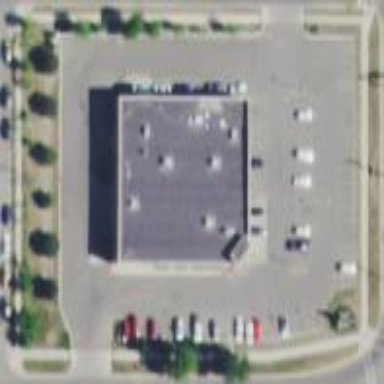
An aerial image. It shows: Retail area.